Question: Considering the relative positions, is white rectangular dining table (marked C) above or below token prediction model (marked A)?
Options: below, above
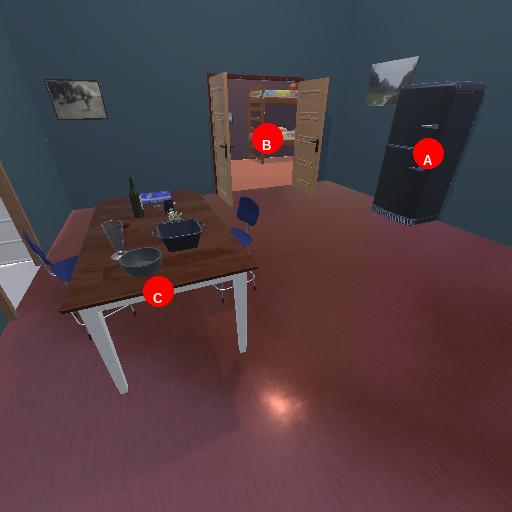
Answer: below